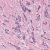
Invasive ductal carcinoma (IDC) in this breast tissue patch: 1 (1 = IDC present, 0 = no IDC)